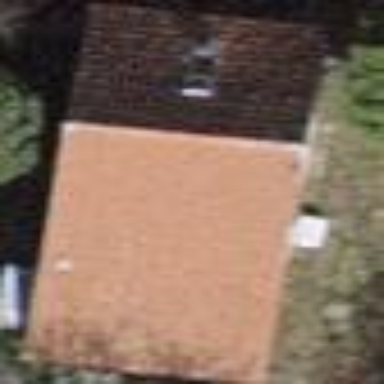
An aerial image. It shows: Detached building.